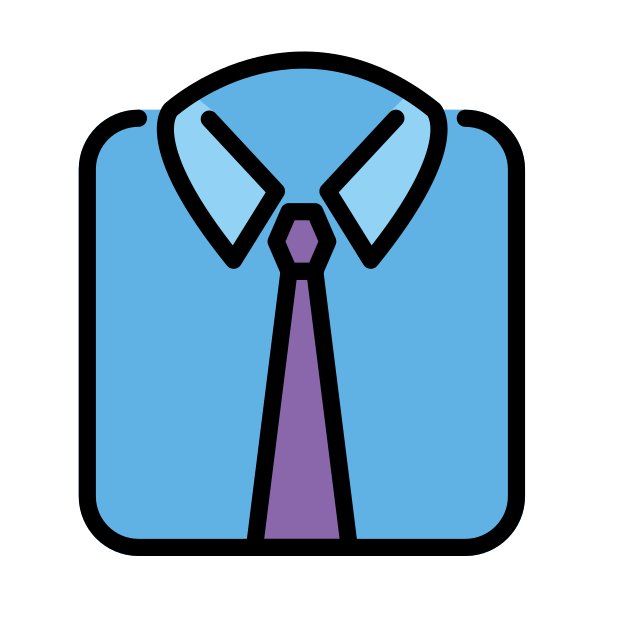
Emoji: 👔
Name: necktie
Unicode: 0x1f454